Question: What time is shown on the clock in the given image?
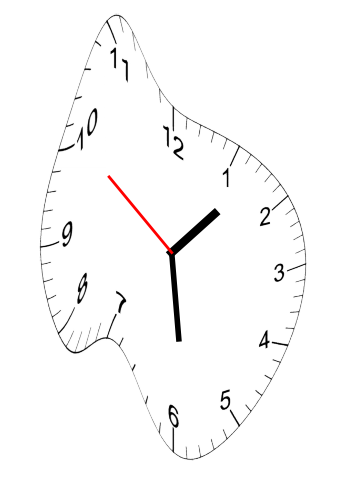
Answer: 01:28:51